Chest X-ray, PA view. Patient: 41 years old, sex M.
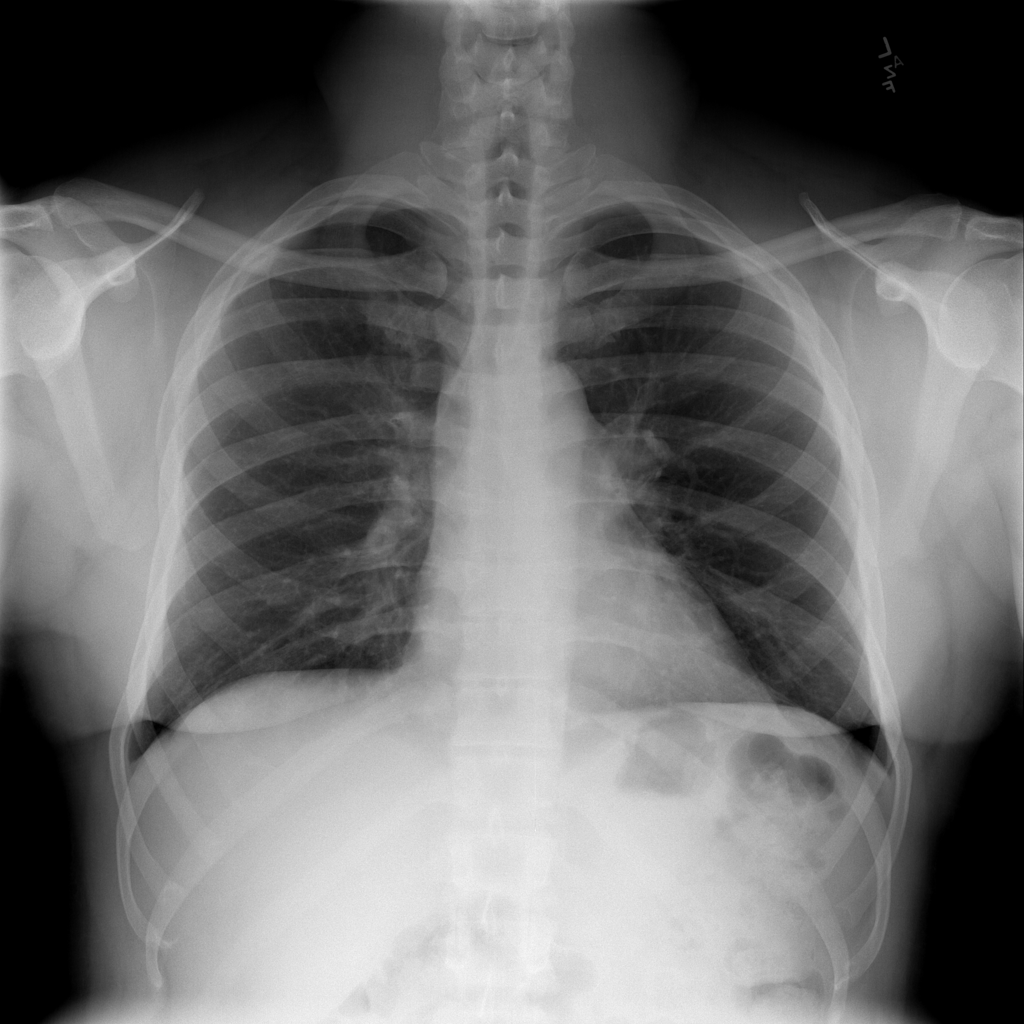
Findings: No Finding